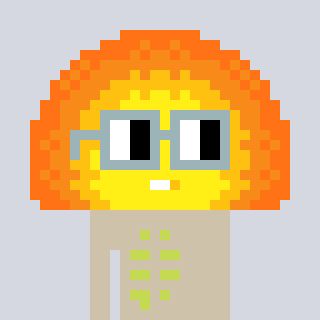
a pixel art character with square dark gray glasses, a sunset-shaped head and a bege-colored body on a cool background